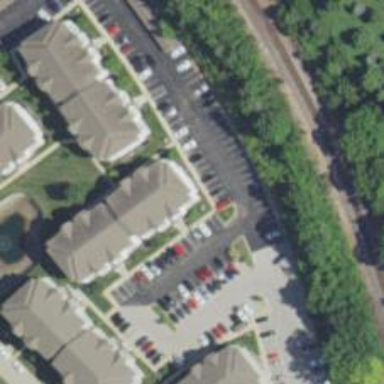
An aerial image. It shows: Parking space.